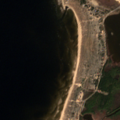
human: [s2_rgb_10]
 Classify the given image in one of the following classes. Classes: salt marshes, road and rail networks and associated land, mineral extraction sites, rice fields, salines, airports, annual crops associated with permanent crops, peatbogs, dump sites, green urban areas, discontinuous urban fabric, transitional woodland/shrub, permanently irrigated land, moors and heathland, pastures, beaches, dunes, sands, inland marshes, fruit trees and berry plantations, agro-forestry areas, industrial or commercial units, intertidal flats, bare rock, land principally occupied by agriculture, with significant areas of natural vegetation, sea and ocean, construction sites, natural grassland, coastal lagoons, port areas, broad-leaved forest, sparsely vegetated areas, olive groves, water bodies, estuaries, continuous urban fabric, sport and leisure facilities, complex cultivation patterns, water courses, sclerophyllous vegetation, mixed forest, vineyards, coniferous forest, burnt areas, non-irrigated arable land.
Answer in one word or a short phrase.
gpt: pastures, transitional woodland/shrub, sea and ocean